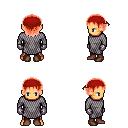
a pixel art fantasy rpg character, male body template, human, tanned skin, chain mail, gold greaves, red plain hairstyle, red bandana, metal gloves, brown shoes, four views (front, back, left, right), 2x2 character sprite sheet, small pixel art, hard edges, no anti-aliasing